Current action and preconditions to check: path_clear

Your task: For each precondition in the list above, predict whether it will hold at this action.

Consider the current scene as observed from the mobile robot's camera, and analyze the predicted future states of all dynamic agents (e.g., people, animals, vehicles, or any moving entities) within the NEXT SECOND.

IMPORTANT: Only answer "very likely" if you are absolutely certain—based on strong, clear evidence—that a dynamic agent will violate the precondition in the predicted future state. Do NOT answer "very likely" for unlikely, ambiguous, or low-probability risks.

Ask yourself for each precondition: Is there a high probability, with clear and convincing evidence, that the predicted future states of any dynamic agent will interfere with the predicted future state of the currently executing action within the NEXT SECOND, causing that precondition to fail?

Assess the risk level based on these predictions. Use "likely" or "very likely" if motions create a clear risk of interference.

Use "neutral" or "improbable" if agents are nearby but their predicted paths are clearly diverging or non-conflicting.

Failure Risk Categories: "very improbable", "improbable", "neutral", "likely", "very likely"

Answer Format: Output ONLY the probability_of_failure value from these categories: "very improbable", "improbable", "neutral", "likely", "very likely"

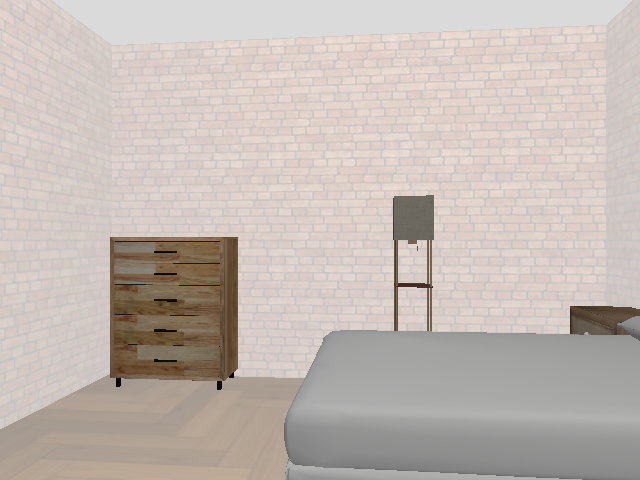

Answer: very improbable